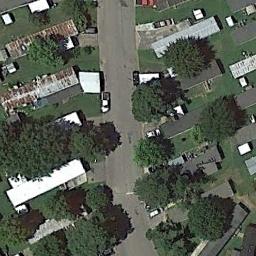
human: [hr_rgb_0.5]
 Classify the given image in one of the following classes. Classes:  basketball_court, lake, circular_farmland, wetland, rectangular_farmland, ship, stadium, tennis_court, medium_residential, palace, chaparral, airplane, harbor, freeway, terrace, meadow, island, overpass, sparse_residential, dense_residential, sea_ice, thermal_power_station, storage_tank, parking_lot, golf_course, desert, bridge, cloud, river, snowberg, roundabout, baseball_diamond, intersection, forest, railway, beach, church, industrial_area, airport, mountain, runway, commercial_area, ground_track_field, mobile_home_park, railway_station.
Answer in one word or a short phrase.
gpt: mobile_home_park